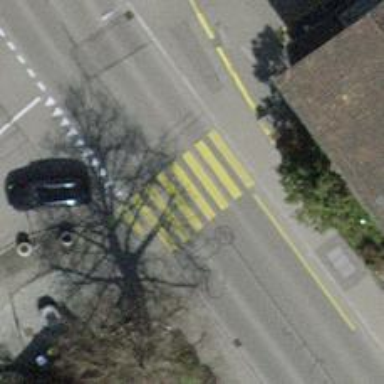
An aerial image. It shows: Zebra crossing on the road.